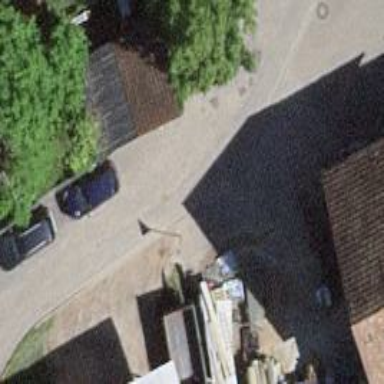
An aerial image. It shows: Smoothly paved residential road.